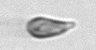
Label: Cryptophyta